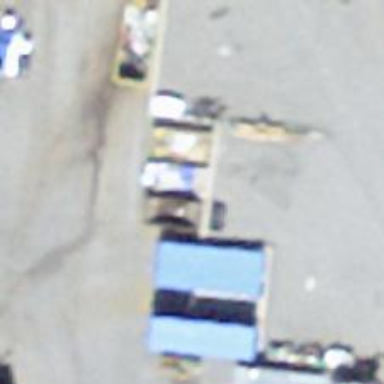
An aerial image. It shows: Recycling facility.